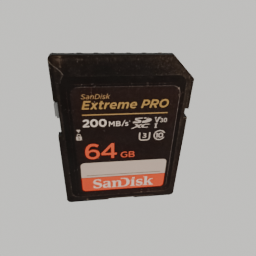
Label: electronics